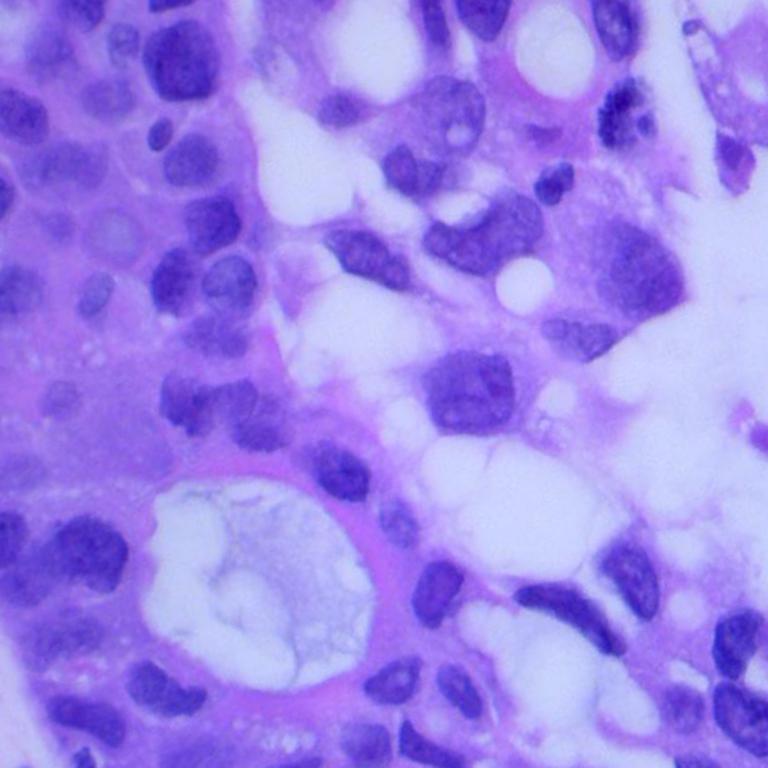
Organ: lung
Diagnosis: adenocarcinomas